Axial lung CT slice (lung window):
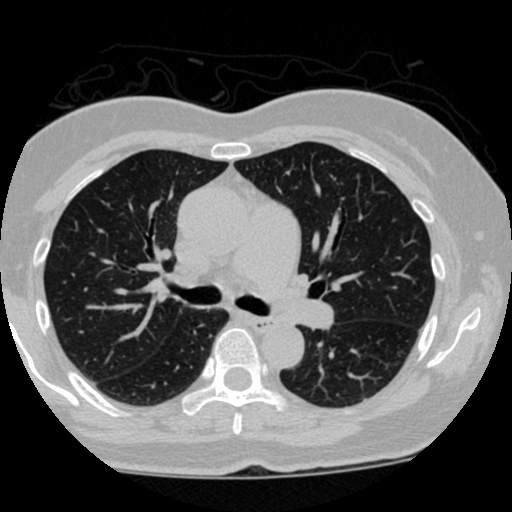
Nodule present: no